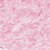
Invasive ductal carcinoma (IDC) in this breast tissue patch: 0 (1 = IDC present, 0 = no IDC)